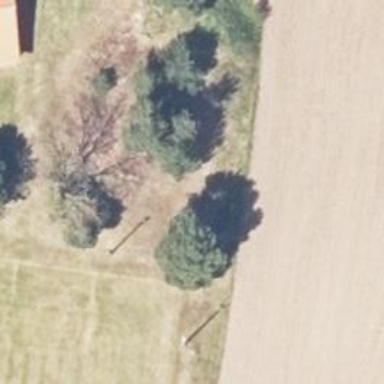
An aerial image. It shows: Row of trees in natural setting.